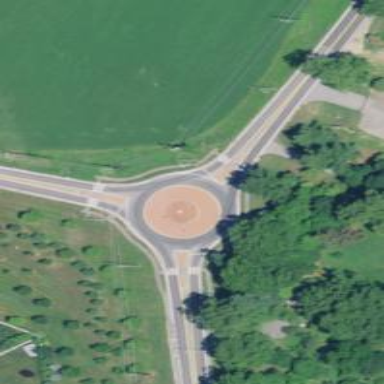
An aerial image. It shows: Secondary road with asphalt surface leading to roundabout.